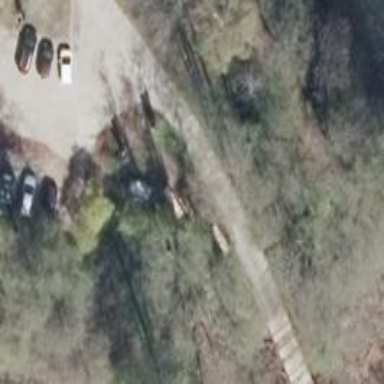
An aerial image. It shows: Concrete driveway with concrete plates.